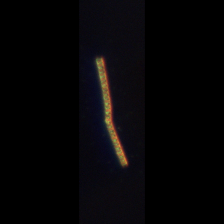
Taxon: Chaetoceros
Group: Diatoms